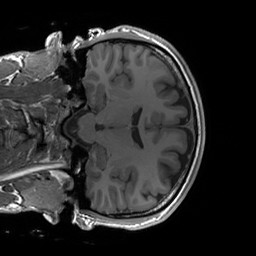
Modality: T1w
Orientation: coronal
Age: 22
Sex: male